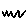
Label: zigzag